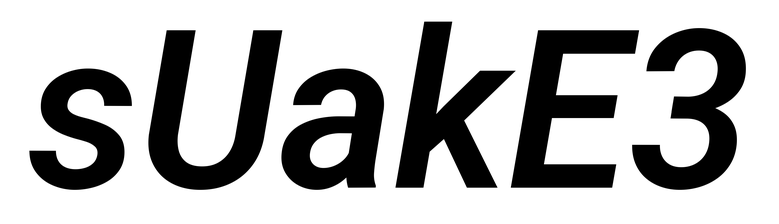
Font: Roboto-Italic_SemiBold_Italic